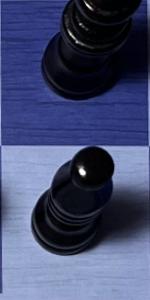
Label: Bishop_Black